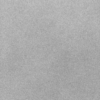
Label: dusty